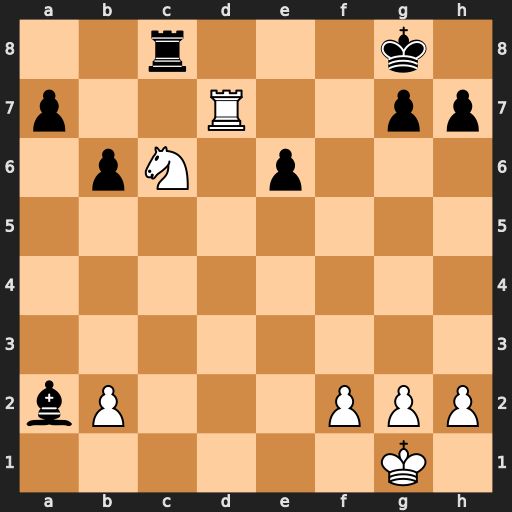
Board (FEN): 2r3k1/p2R2pp/1pN1p3/8/8/8/bP3PPP/6K1
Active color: w
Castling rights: -
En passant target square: -
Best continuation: Ne7+ Kf8 Nxc8